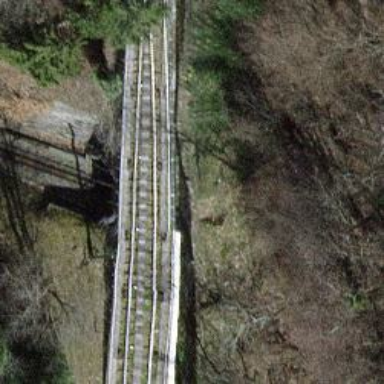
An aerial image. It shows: Funicular railway.